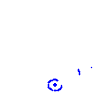
Particle: proton